Question: I have just installed GitLab on a fresh Ubuntu 14.04 64 bit server. I did so using the Omnibus package as indicated in the <URL>. There were no error messages during the install and all the remarks from the script were displayed in green.
When I access the server through port 80 I get the following:

Following the <URL> I tried to query the status, but the result is also an error:
'''
sudo -u git -H bundle exec rake gitlab:check RAILS_ENV=production
sudo: bundle: command not found
'''
I tried to access the logs but the 'unicorn.stderr.log' file is nowhere to be found in the system.
There is <URL> with the same error on Ubuntu 12.04, to which the solution is to increase the unicorn timeout. I have tried to do so but the error message remains.
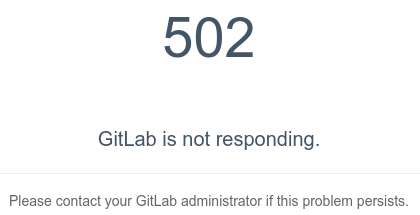
Answer: There is a lag of some 5 minutes from the moment gitlab is started/restarted to the point when it is actually able to process requests. Here is an example from the log:
'''
2015-01-08_09:00:57.37719 [13326] 08 Jan 10:00:57.377 * The server is now ready to accept connections on port 0
2015-01-08_09:00:57.37722 [13326] 08 Jan 10:00:57.377 * The server is now ready to accept connections at /var/opt/gitlab/redis/redis.socket
[...]
==> /var/log/gitlab/unicorn/unicorn_stderr.log <==
I, [2015-01-08T10:04:48.676879 #13351] INFO -- : listening on addr=127.0.0.1:8080 fd=11
I, [2015-01-08T10:04:48.677663 #13351] INFO -- : unlinking existing socket=/var/opt/gitlab/gitlab-rails/sockets/gitlab.socket
I, [2015-01-08T10:04:48.690283 #13351] INFO -- : listening on addr=/var/opt/gitlab/gitlab-rails/sockets/gitlab.socket fd=12
I, [2015-01-08T10:04:48.716769 #13413] INFO -- : worker=0 spawned pid=13413
I, [2015-01-08T10:04:48.735878 #13351] INFO -- : master process ready
I, [2015-01-08T10:04:48.846635 #13416] INFO -- : worker=1 spawned pid=13416
I, [2015-01-08T10:04:48.837438 #13413] INFO -- : worker=0 ready
I, [2015-01-08T10:04:48.863110 #13416] INFO -- : worker=1 ready
'''
Before Unicorn reports that it is up and running on port 8080, the "GitLab is not responding" message will be displayed. So all one has to do is wait.